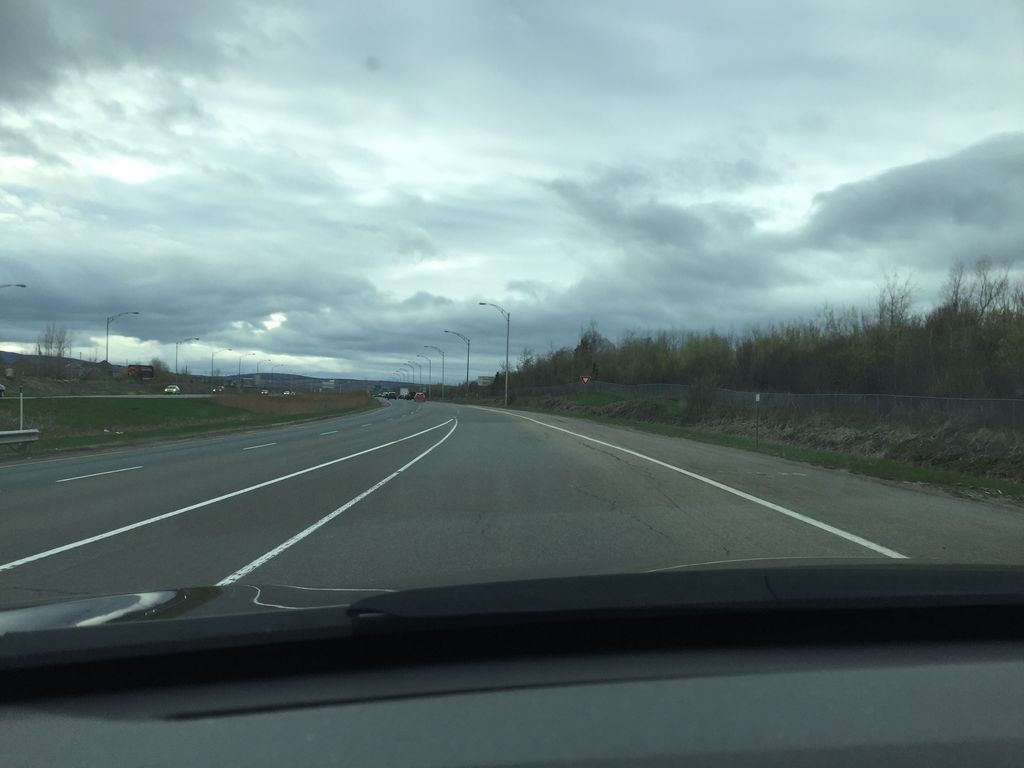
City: quebec_city